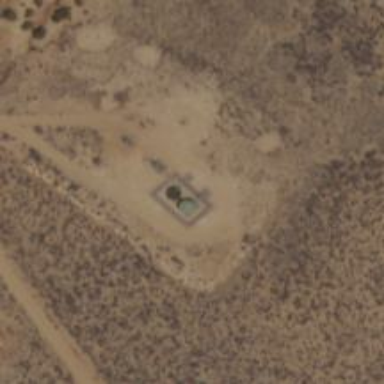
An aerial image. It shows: Storage tank that is man-made.